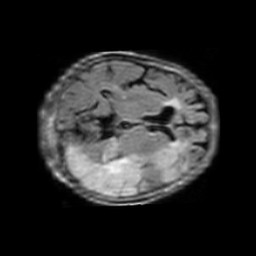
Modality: FLAIR
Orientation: axial
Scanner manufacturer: philips
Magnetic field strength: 1.5 T
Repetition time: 6 s
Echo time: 0.12 s